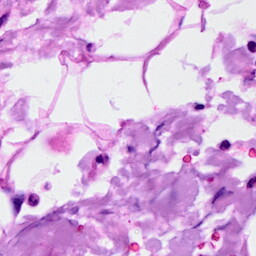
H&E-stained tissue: Breast